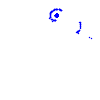
Particle: pion